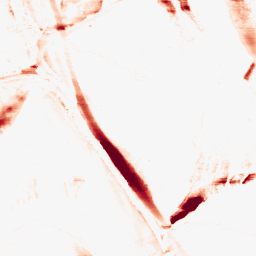
Category: morphological
Decomposition family: morphological_ellipse
Decomposition parameters: operation: opening
width: 5
height: 30
Upsampling method: bicubic
Upsampling parameters: scale: 2
Upsampling scale: 2